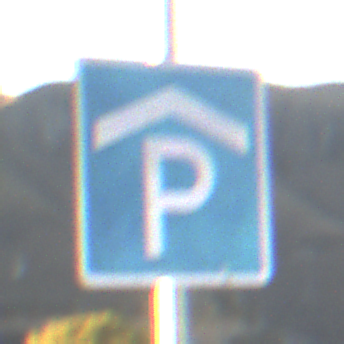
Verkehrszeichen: Parkhaus
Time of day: SunriseSunset
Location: Outdoor (Nature)
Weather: Clear
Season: NotSpecified
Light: Natural